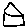
Label: house